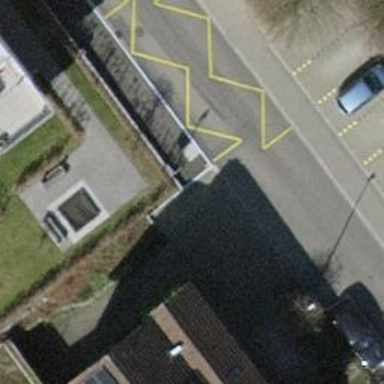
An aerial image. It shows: Bus stop with platform for public transport.